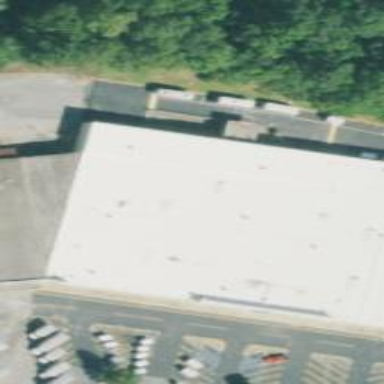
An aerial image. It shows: Retail building.